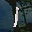
Label: 1